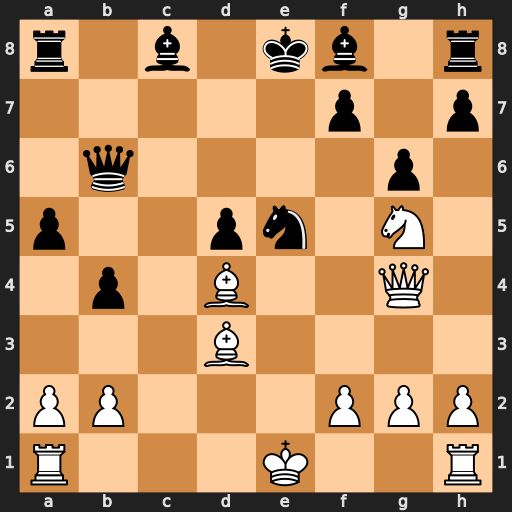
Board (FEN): r1b1kb1r/5p1p/1q4p1/p2pn1N1/1p1B2Q1/3B4/PP3PPP/R3K2R
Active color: w
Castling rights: KQkq
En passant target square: -
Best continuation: Qd1 Bc5 Bxe5